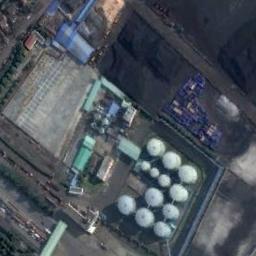
Label: storage tanks